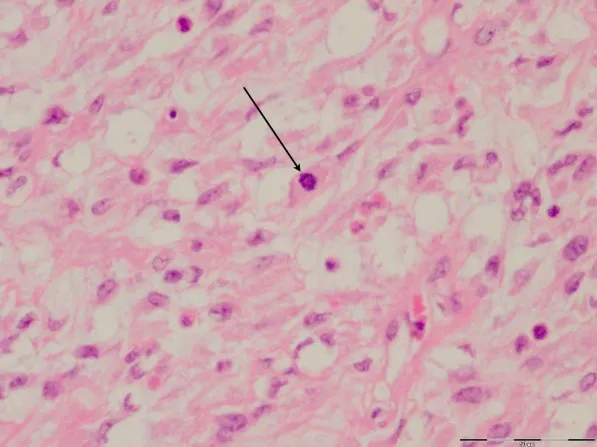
Phyllodes tissue H&E staining (x40 magnification). High-power view shows the cellularity of the stroma, with presence of mitosis (arrow) and moderate cellular pleomorphism. The presence of increased mitotic activity (five per 10 high-powered fields (hpfs) in this patient), as well as the moderate cellular pleomorphism, indicates a diagnosis of "borderline" phyllodes tumor.
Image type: pathology (h&e)